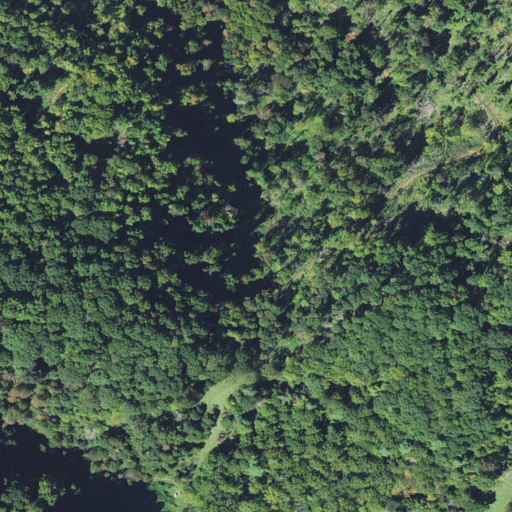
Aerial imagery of gap in North Carolina named Deep Gap containing deciduous forest and pasture